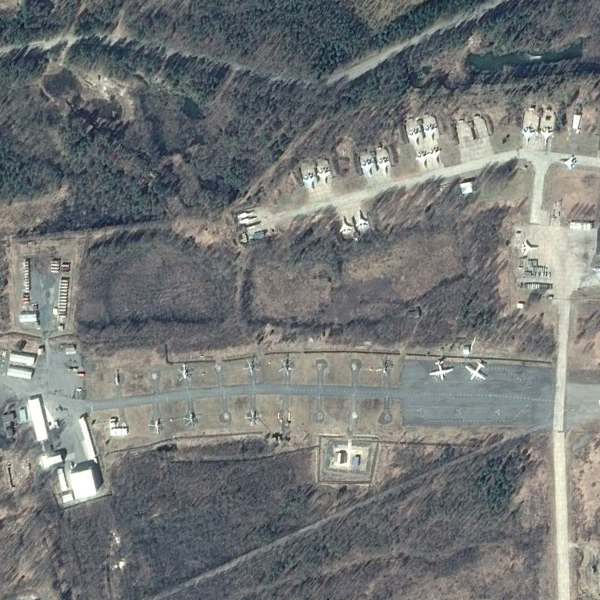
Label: Airport